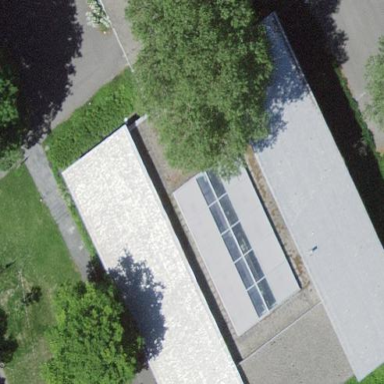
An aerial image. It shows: Part of building.